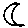
Label: moon